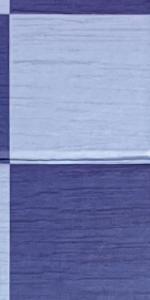
Label: Empty